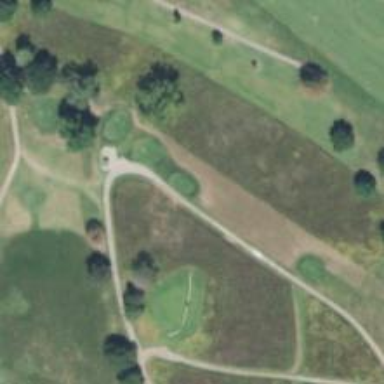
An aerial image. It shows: Service road designated as golf cart path.